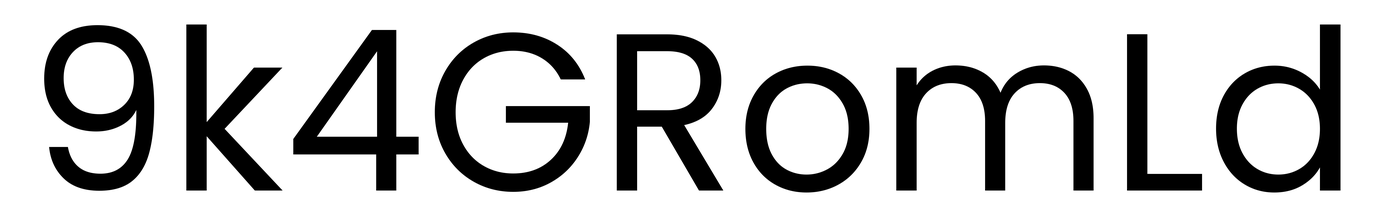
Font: Poppins-Regular